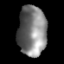
Tissue: lung
Cell type: Epithelial cells
Senescence score: 0.2198
Nuclear area (px): 1404
Mean DAPI intensity: 125.547